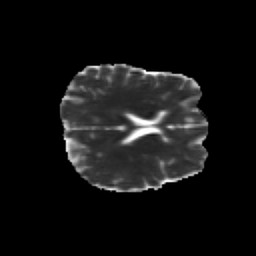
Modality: MD
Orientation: axial
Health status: healthy
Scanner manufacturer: siemens
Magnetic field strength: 3 T
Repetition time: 10 s
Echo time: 0.092 s